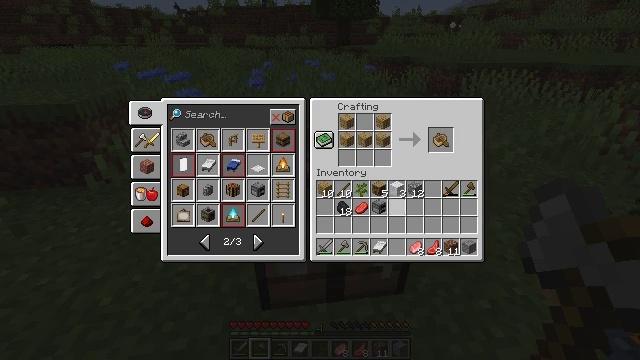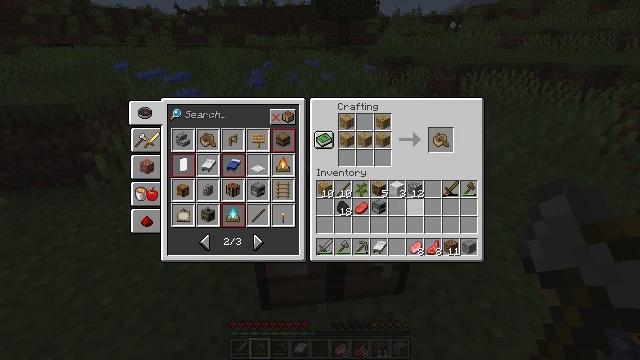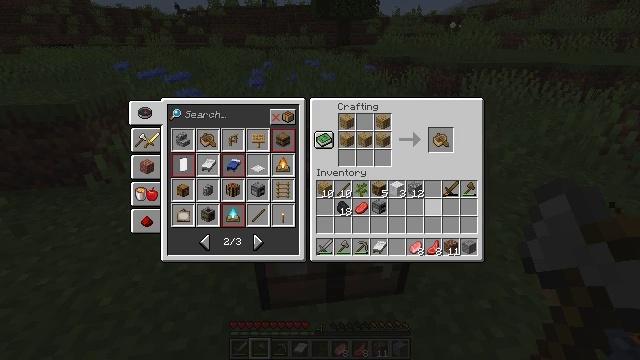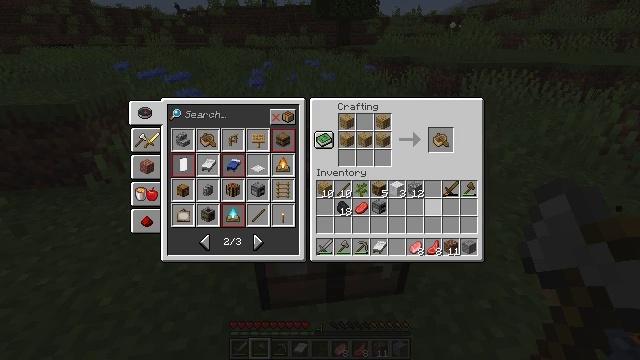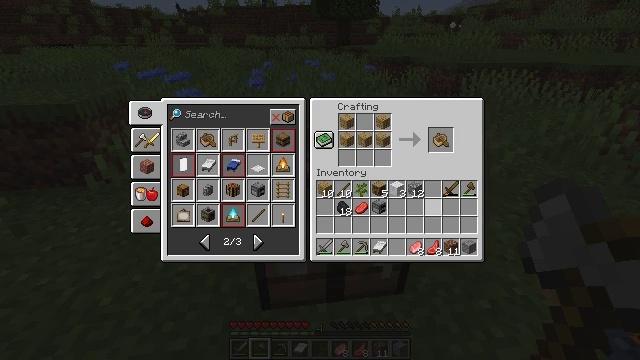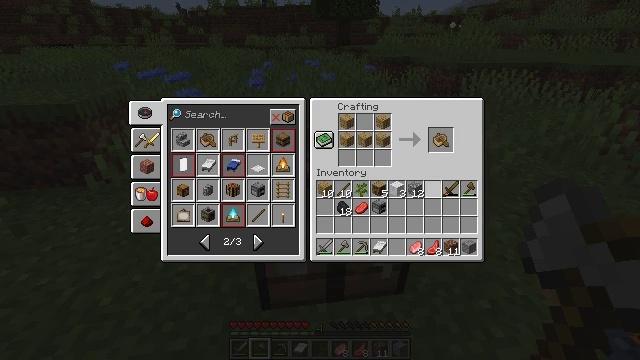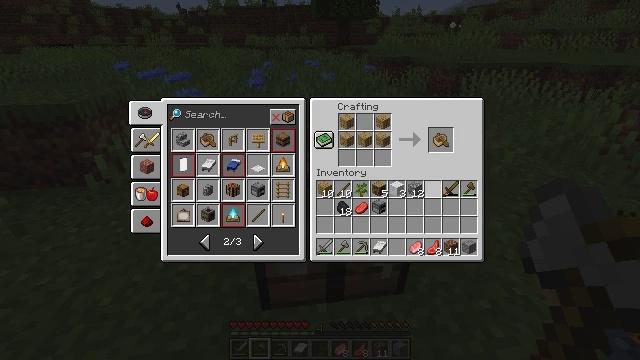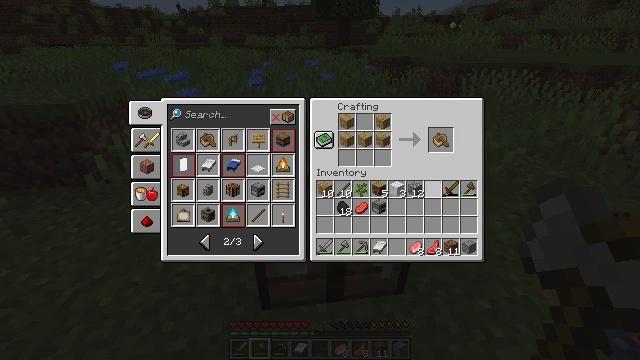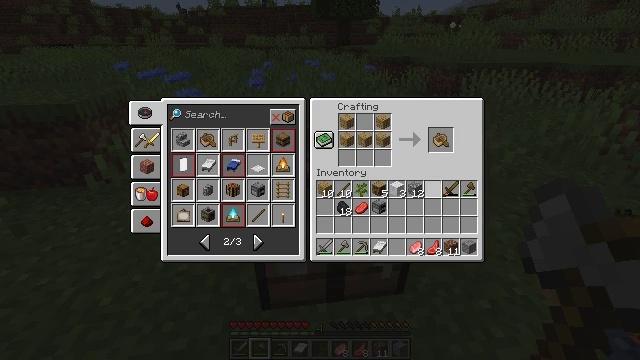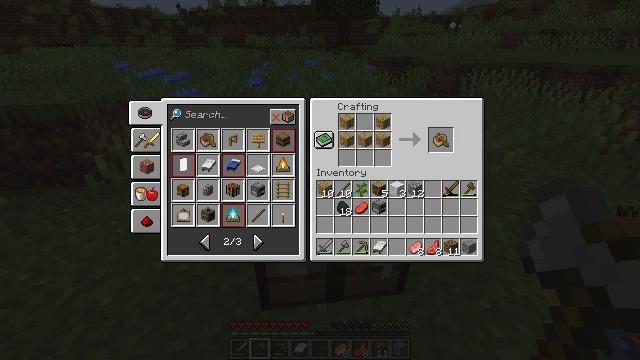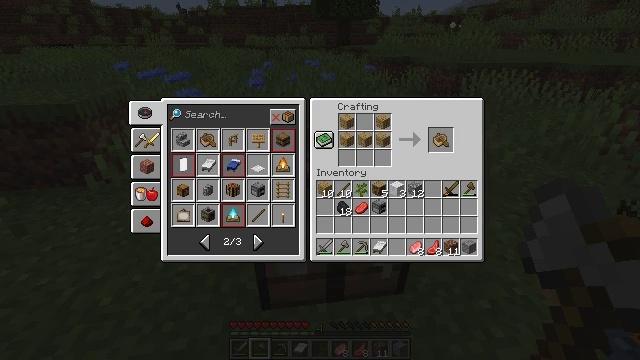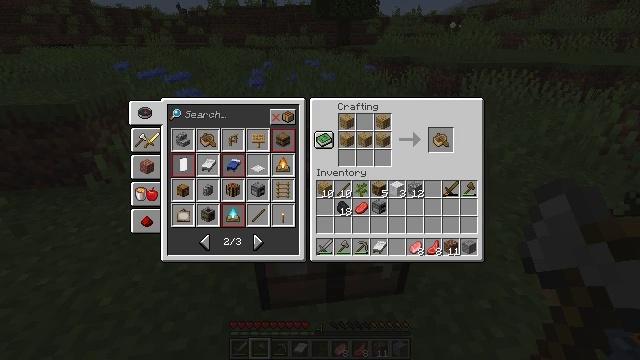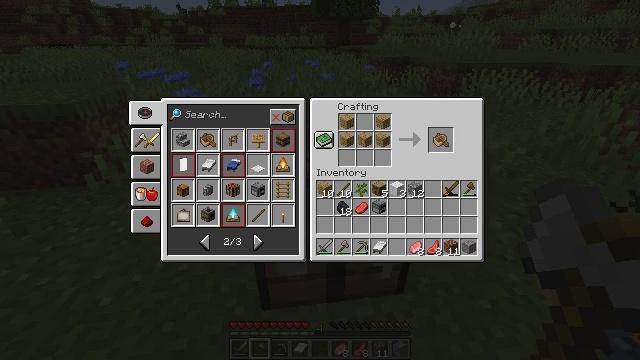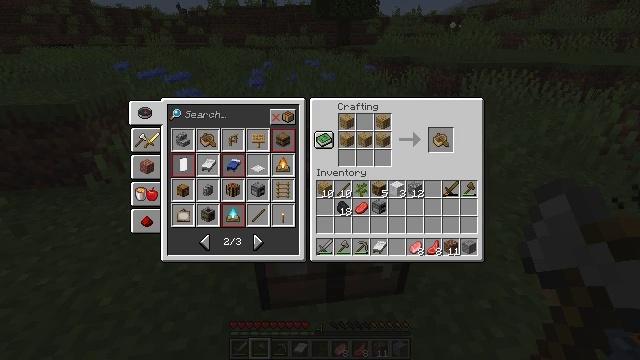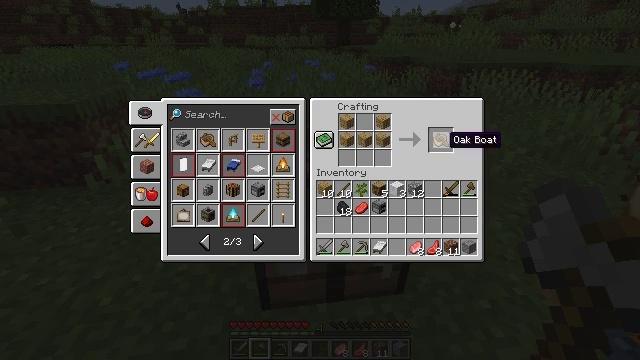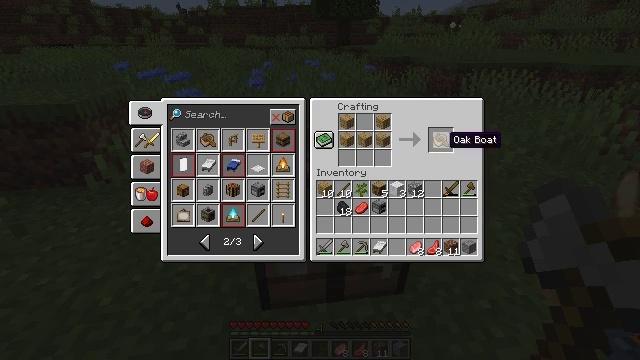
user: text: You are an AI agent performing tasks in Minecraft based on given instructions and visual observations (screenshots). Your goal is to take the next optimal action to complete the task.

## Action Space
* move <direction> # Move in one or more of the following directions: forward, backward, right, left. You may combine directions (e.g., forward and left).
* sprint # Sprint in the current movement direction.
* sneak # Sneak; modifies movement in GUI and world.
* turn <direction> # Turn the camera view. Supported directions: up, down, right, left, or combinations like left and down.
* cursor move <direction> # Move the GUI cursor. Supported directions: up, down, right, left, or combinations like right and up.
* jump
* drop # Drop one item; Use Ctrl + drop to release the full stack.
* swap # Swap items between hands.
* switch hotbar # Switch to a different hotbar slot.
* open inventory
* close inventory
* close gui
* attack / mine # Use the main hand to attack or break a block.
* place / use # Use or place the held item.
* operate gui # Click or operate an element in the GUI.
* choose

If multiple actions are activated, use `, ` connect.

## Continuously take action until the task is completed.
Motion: motion action
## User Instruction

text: Build a oak boat from oak planks.
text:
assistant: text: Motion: cursor move right
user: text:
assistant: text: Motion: cursor move right
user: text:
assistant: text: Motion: no_op
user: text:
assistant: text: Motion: no_op
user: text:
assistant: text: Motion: no_op
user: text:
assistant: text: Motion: no_op
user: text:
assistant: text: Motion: no_op
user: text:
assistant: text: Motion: no_op
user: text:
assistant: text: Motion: no_op
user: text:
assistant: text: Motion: cursor move up
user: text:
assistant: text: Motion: no_op
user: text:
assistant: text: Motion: no_op
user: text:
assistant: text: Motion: no_op
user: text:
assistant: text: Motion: no_op
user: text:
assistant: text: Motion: no_op
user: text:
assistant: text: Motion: operate gui
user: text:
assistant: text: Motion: operate gui
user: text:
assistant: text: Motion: operate gui
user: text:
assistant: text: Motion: operate gui
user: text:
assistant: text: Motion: no_op
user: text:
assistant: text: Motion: no_op